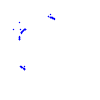
Particle: kaon